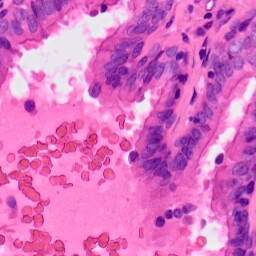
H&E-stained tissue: Lung